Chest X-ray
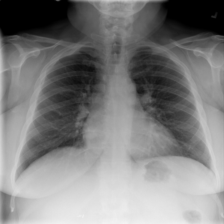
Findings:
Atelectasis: negative
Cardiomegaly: negative
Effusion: negative
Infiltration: negative
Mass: negative
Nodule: negative
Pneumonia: negative
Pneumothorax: negative
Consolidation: negative
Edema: negative
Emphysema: negative
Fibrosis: negative
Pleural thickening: negative
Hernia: negative